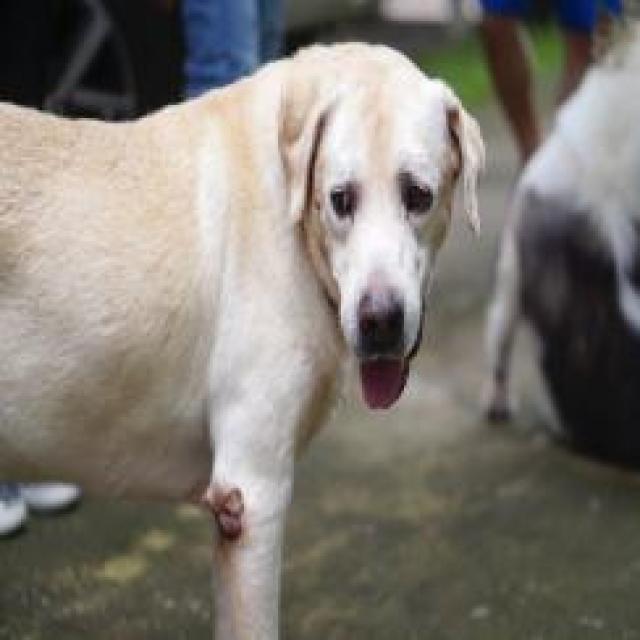
Canine hypersensitivity reaction — allergic skin response with urticaria, erythema, pruritus, and angioedema. May be food, environmental, or flea allergy related.